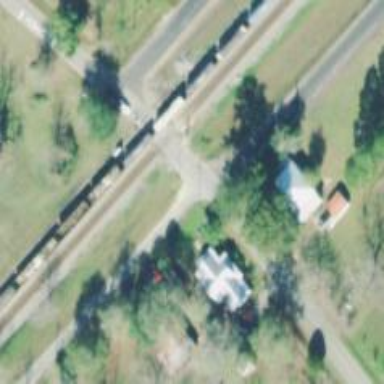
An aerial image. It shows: Level crossing on the railway with lights.